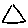
Label: triangle